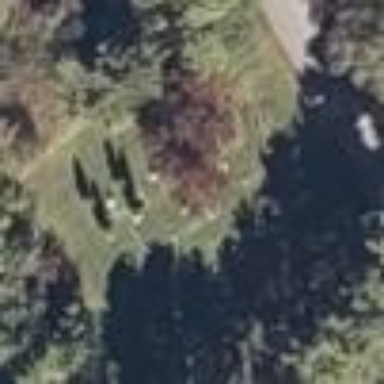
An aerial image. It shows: Cemetery.